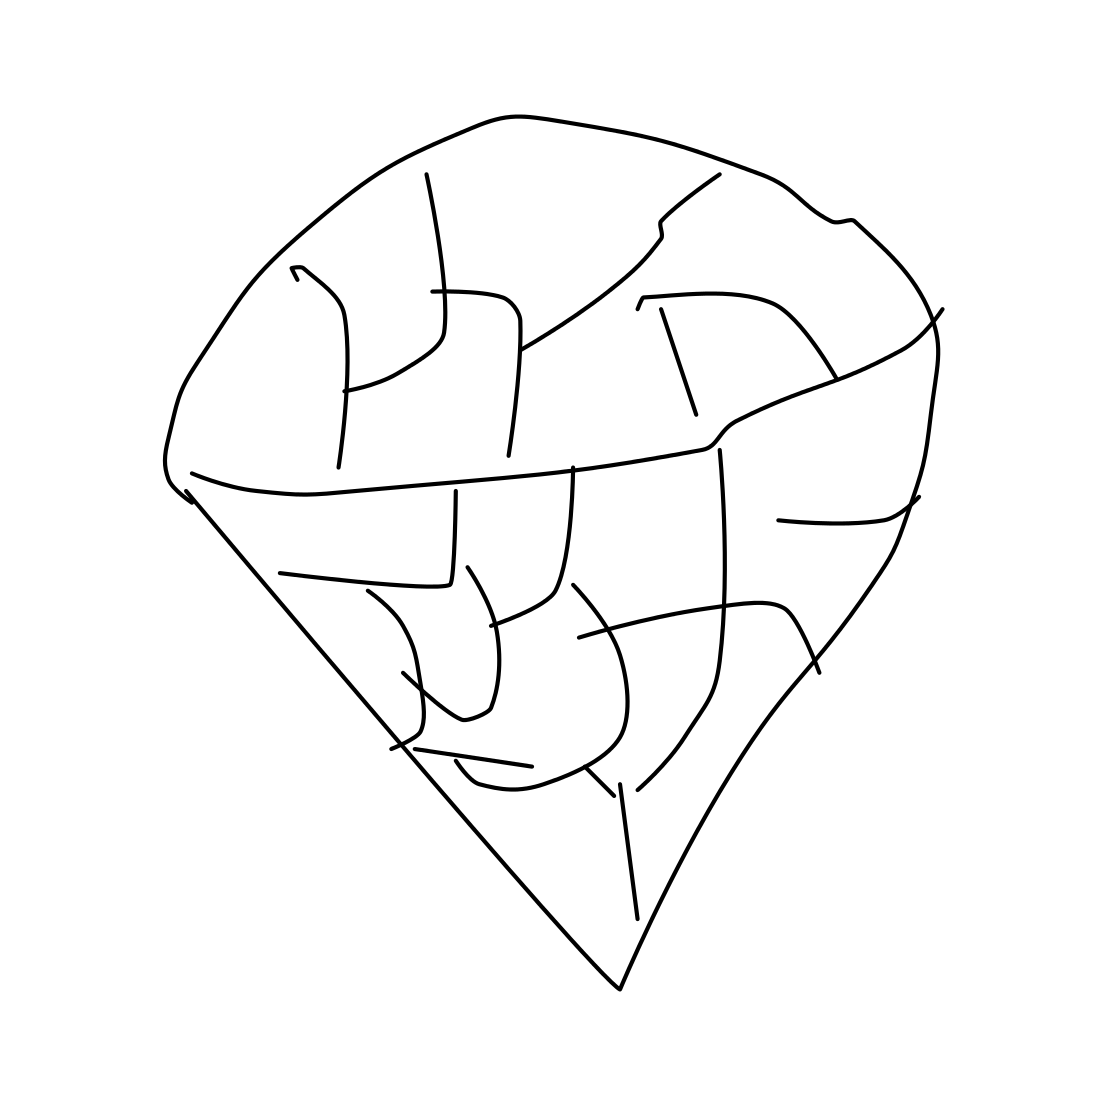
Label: diamond